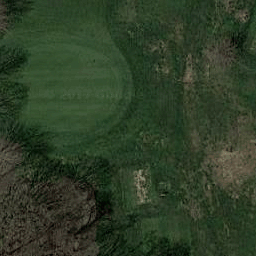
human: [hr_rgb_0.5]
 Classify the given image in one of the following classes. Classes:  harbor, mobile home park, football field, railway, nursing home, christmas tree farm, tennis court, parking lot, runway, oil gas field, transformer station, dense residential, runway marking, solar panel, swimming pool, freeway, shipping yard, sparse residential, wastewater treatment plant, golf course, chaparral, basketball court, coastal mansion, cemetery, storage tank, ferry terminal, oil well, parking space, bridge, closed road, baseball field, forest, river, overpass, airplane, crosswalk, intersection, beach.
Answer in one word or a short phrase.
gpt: golf course